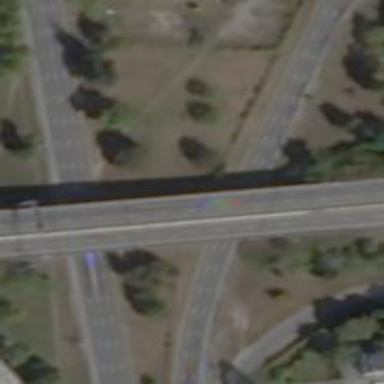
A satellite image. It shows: Motorway junction.